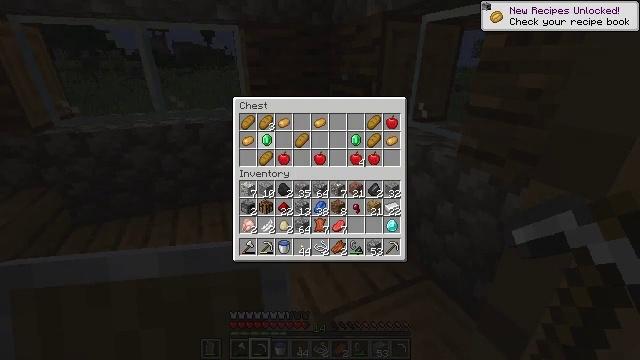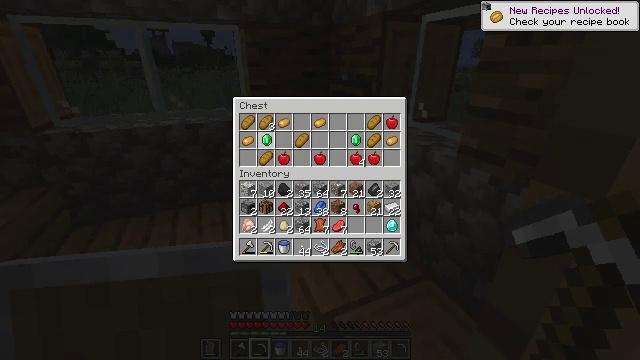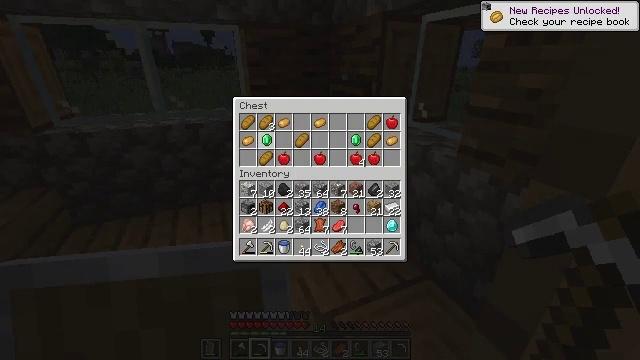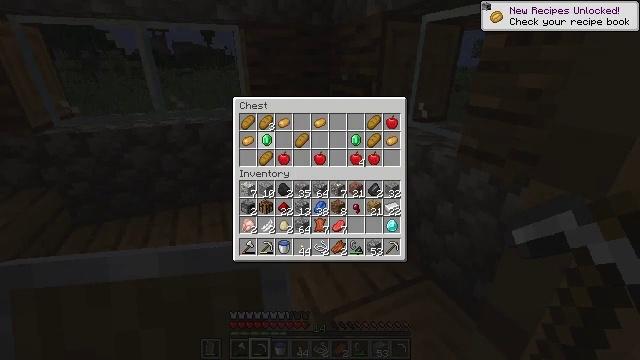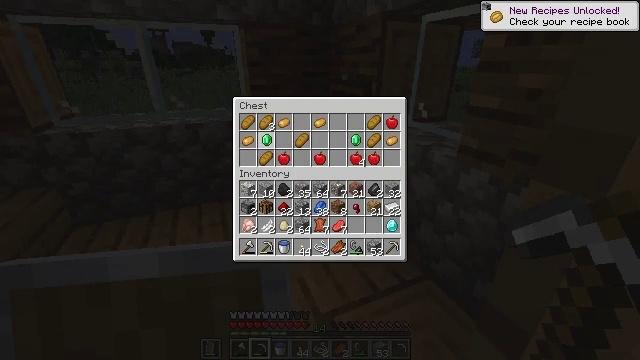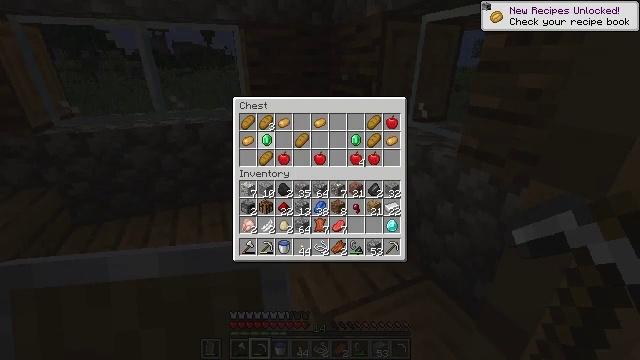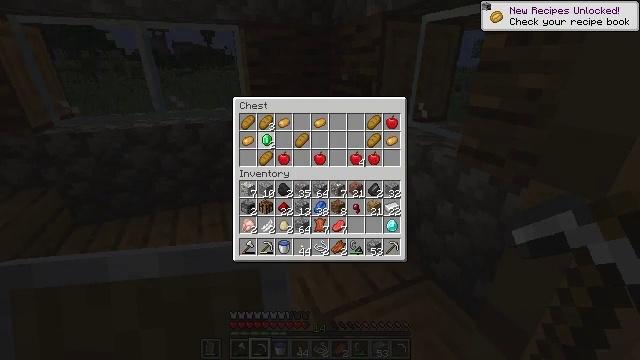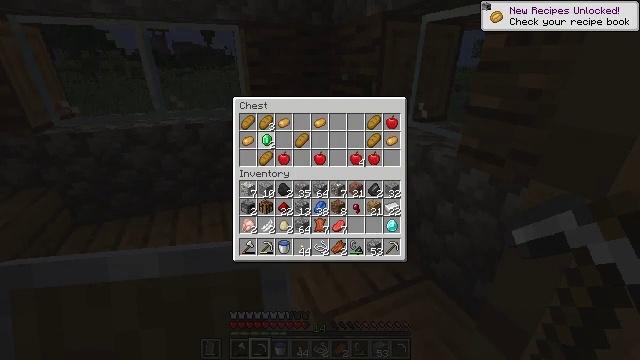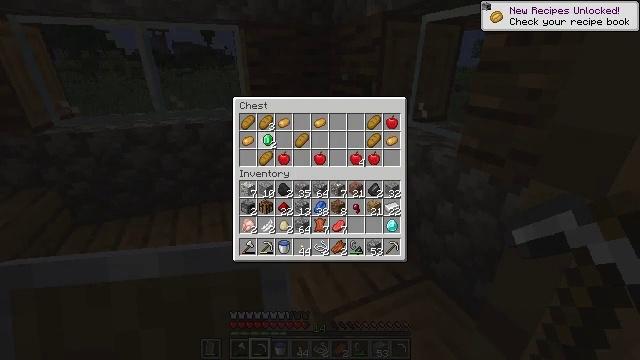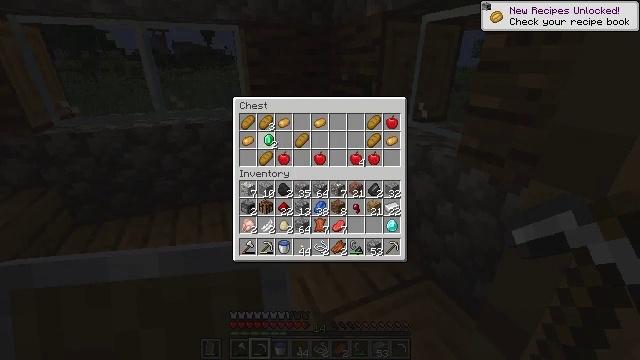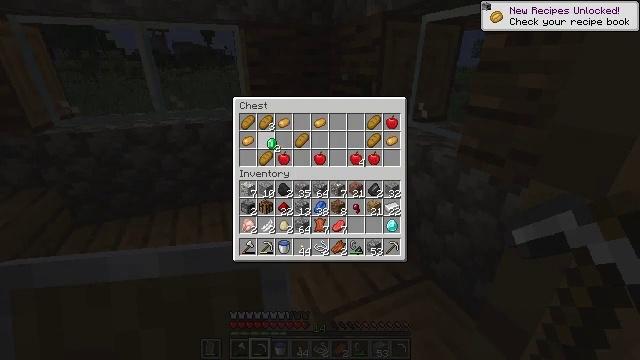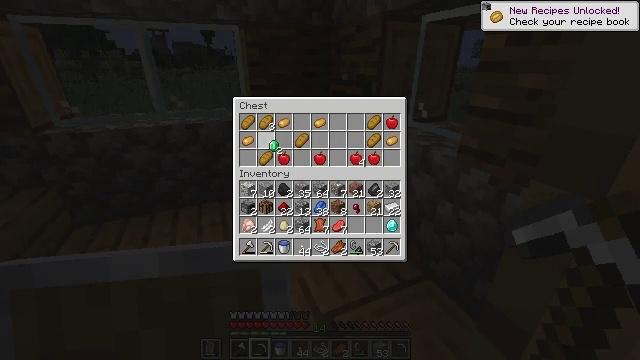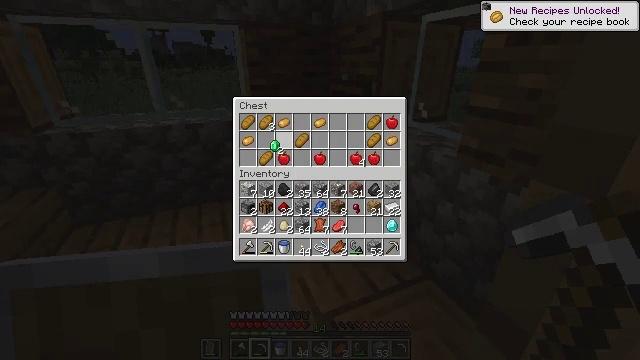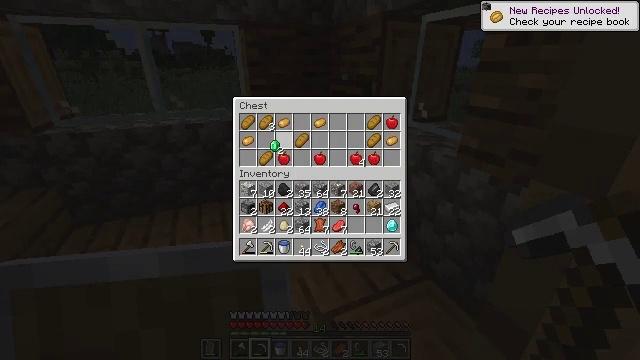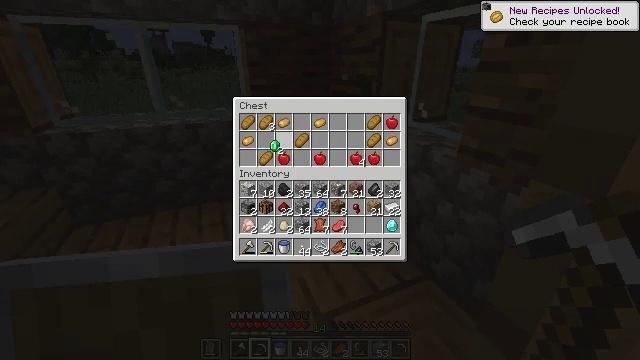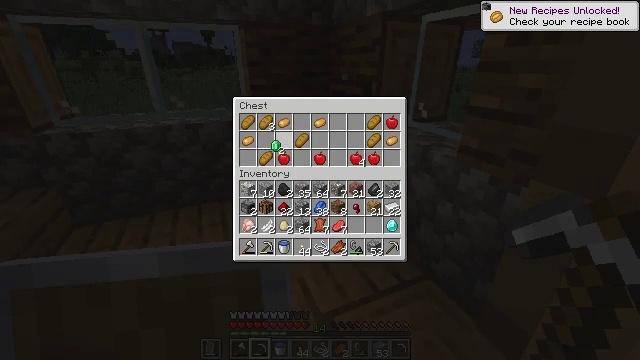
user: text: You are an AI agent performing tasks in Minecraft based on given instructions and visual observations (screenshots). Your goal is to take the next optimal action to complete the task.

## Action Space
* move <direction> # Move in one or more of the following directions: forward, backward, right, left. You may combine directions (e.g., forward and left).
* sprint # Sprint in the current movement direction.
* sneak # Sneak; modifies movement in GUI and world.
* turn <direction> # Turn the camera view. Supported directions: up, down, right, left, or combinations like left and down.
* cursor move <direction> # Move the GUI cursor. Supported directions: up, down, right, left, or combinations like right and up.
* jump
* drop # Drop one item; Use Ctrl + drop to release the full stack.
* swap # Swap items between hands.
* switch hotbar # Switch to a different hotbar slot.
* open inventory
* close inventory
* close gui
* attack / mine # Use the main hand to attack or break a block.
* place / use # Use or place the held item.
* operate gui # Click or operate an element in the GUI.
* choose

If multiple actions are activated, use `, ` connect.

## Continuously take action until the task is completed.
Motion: motion action
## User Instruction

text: Collect the yellow bed from its place.
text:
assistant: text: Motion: no_op
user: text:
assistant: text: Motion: operate gui
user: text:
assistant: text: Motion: operate gui
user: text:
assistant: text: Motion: operate gui
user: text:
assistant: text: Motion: operate gui
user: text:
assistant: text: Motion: no_op
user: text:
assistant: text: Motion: no_op
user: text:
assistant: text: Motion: no_op
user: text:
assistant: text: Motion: no_op
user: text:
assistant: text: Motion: no_op
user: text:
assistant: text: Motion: no_op
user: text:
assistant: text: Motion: no_op
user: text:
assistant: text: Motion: no_op
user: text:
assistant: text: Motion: operate gui
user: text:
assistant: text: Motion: operate gui
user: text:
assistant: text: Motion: no_op
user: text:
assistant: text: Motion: no_op
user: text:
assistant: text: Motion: no_op
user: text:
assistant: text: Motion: no_op
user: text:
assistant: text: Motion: no_op
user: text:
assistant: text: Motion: no_op
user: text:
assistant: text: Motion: cursor move down
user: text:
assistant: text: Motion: sneak, cursor move down
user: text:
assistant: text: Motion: sneak, cursor move down
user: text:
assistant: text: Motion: sneak
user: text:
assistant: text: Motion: sneak
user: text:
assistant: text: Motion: sneak
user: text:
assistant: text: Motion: sneak, cursor move up
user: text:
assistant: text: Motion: sneak
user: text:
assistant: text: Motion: sneak, operate gui